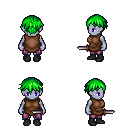
a pixel art fantasy rpg character, female body template, dark elf, purple skin, brown tunic, magenta pants, green short bangs hairstyle, black shoes, dagger, four views (front, back, left, right), 2x2 character sprite sheet, small pixel art, hard edges, no anti-aliasing